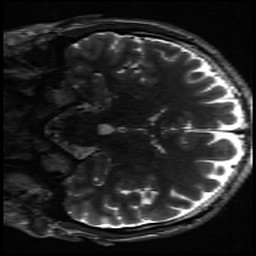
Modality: inplaneT2
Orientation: coronal